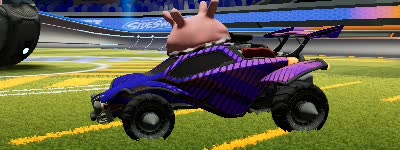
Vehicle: octane